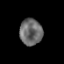
Tissue: prostate
Cell type: Myeloid cells
Senescence score: 0.2881
Nuclear area (px): 581
Mean DAPI intensity: 107.685